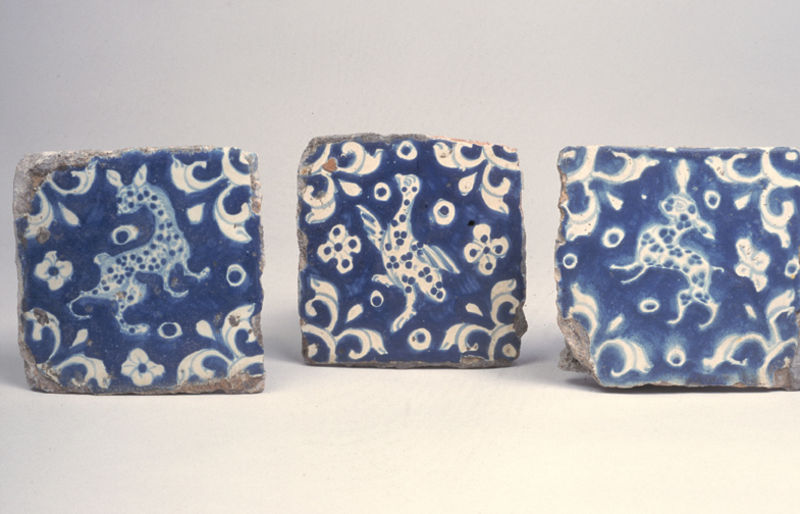
Titel: Nine Tiles (Azulejos)
Standort: Amherst (Massachusetts, USA)
Institution: Mead Art Museum, Amherst College
Schlagwörter: tiere, muster, hase, ente, blue, oil, ornate, white, black, old, three, decorative, flowers, pattern, plant, mosaik, flower, rocks, stone, plants, drawing, ornament, dots, shadow, animals, bird, dog, birds, photo, sculpture, spiral, wings, small, leaves, cat, square, art, ears, animal, circle, deer, ceramic, floral, horse, paint, simple, orient, pottery, fox, mosaic, photograph, photography, porcelain, painted, shape, broken, tiles, cube, spots, historic, tile, block, pieces, terracotta, detailed, cheetah, ceramics, tablet, blck, doe, details, craft, swan, rabbit, bule, archaeology, petal, mozaic, petals, duck, chipped, porselain, delft, granite, peru, piece, squate, three squares, patten, blue tiles, ceramic tiles, delft style, mzzaic, tiles peru, animals birds, ceramic tile, white design, earls, 고려청자같다, 가운데 동물이있다, 강아지가 있따, 오리가있다, 기다란 쥐가있다ㅣ, 모서리가 마모됬다, 꽃 보양이 있다, 풀숲에 동물이있다, 분청사기에 저런그림이 있을것같다, liele